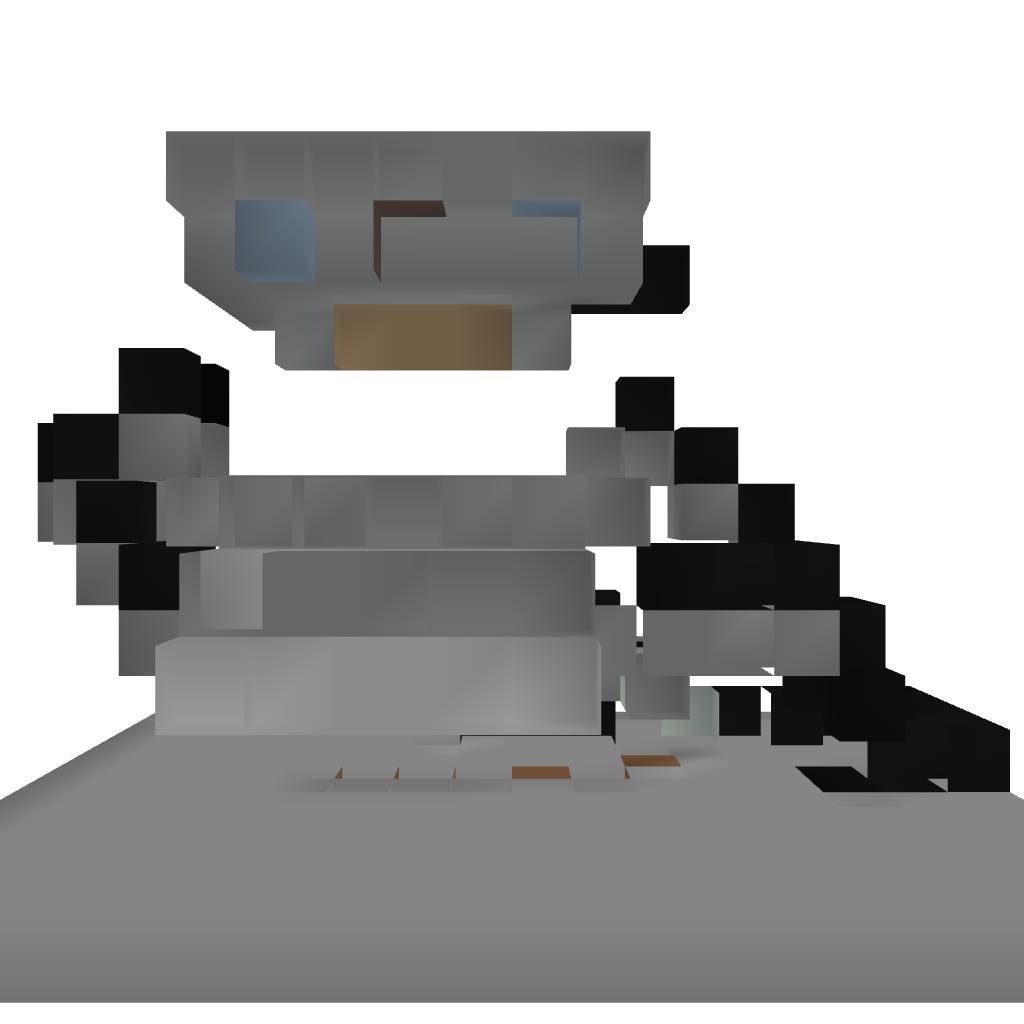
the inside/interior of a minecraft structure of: System redstone door (5 by 3 pistons)